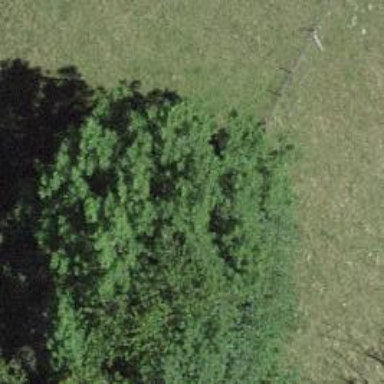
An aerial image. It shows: Deciduous tree currently leafless.